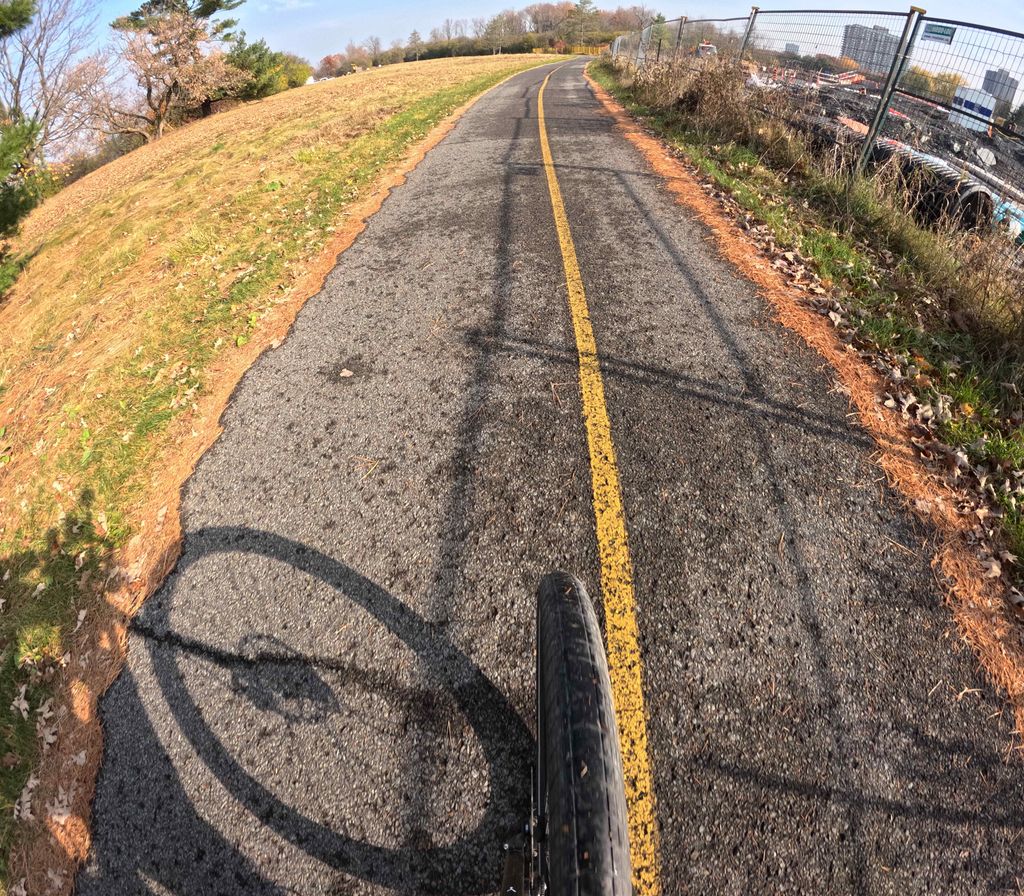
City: ottawa-gatineau